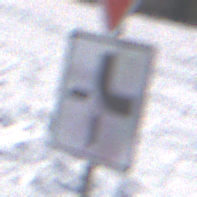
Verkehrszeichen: VerlaufVorfahrtsstrasse4
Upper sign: VorfahrtGewaehren
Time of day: MorningAfternoon
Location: Outdoor (Nature)
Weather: PartlyCloudy
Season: Winter
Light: Natural